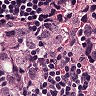
Metastatic tissue present: yes